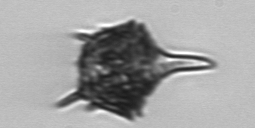
Label: Amylax